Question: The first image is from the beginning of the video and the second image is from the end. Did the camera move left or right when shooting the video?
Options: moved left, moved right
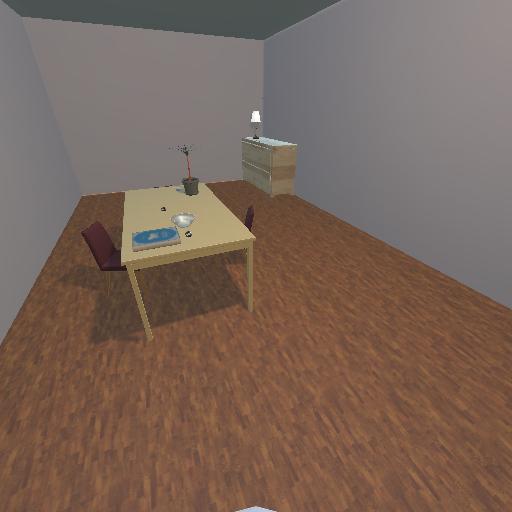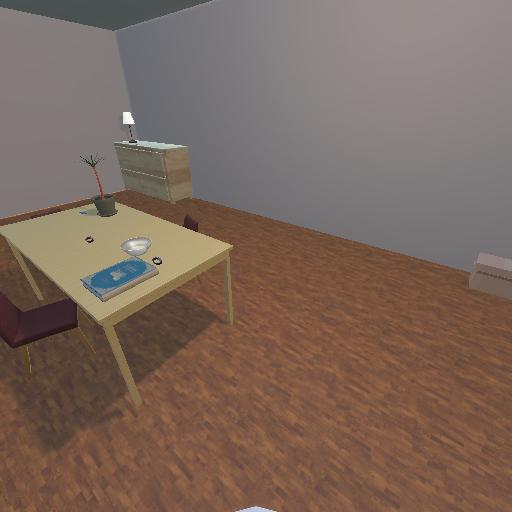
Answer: moved left